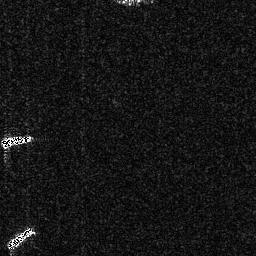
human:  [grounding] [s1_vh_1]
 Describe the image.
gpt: In the satellite image, there is  <ref>1 medium ship </ref> <box>[[0, 51, 13, 58, 0]]</box> located at left,  <ref>1 medium ship </ref> <box>[[1, 87, 13, 97, 0]]</box> located at bottom left.